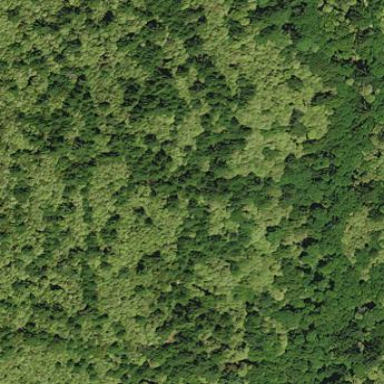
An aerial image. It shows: Forest area.